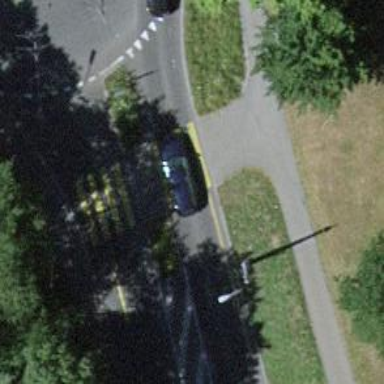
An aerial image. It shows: Uncontrolled zebra crossing with zebra markings.